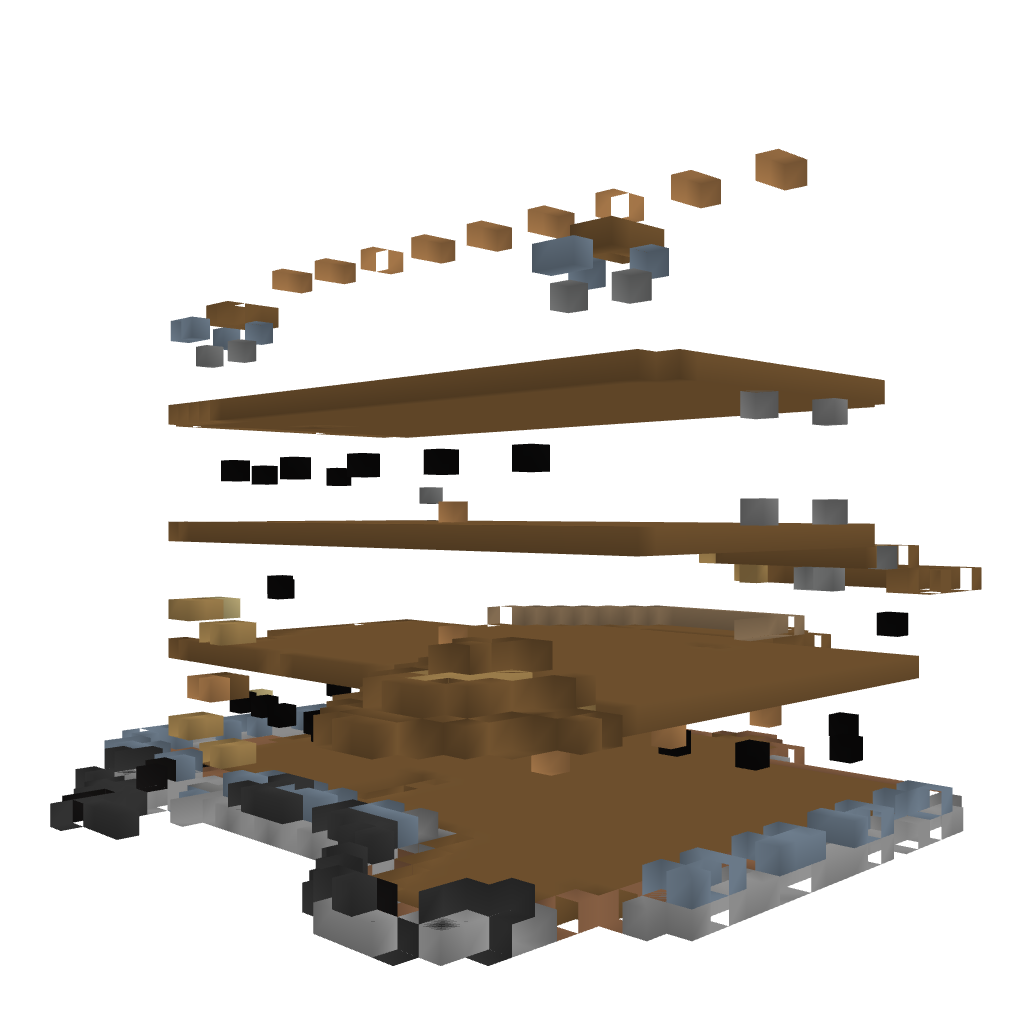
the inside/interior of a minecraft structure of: Halloween Mansion 1.7.x (house only)